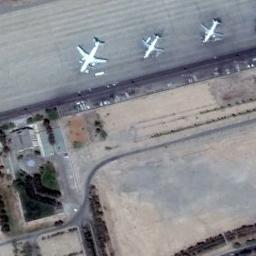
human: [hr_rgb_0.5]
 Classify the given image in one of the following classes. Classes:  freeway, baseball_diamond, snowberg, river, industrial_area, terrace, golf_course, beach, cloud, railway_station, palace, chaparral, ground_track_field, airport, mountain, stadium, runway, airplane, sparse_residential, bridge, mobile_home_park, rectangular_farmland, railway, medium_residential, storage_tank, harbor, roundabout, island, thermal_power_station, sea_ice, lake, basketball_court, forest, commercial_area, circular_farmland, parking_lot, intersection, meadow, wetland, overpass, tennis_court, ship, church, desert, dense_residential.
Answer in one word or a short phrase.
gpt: airplane